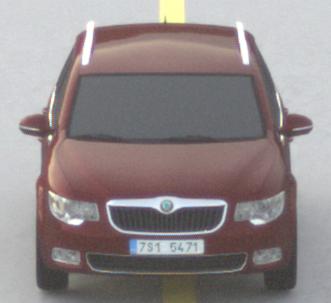
Make: Skoda
Model: Superb Combi 1.4 TSI
Detailed model: Superb (II) Combi
Model produced from: 2010/01
Model produced until: 2011/10
Doors: 5
Color: red
Road condition: dry road
Daytime: sunrise or sunset
Contrast: low contrast